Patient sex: M
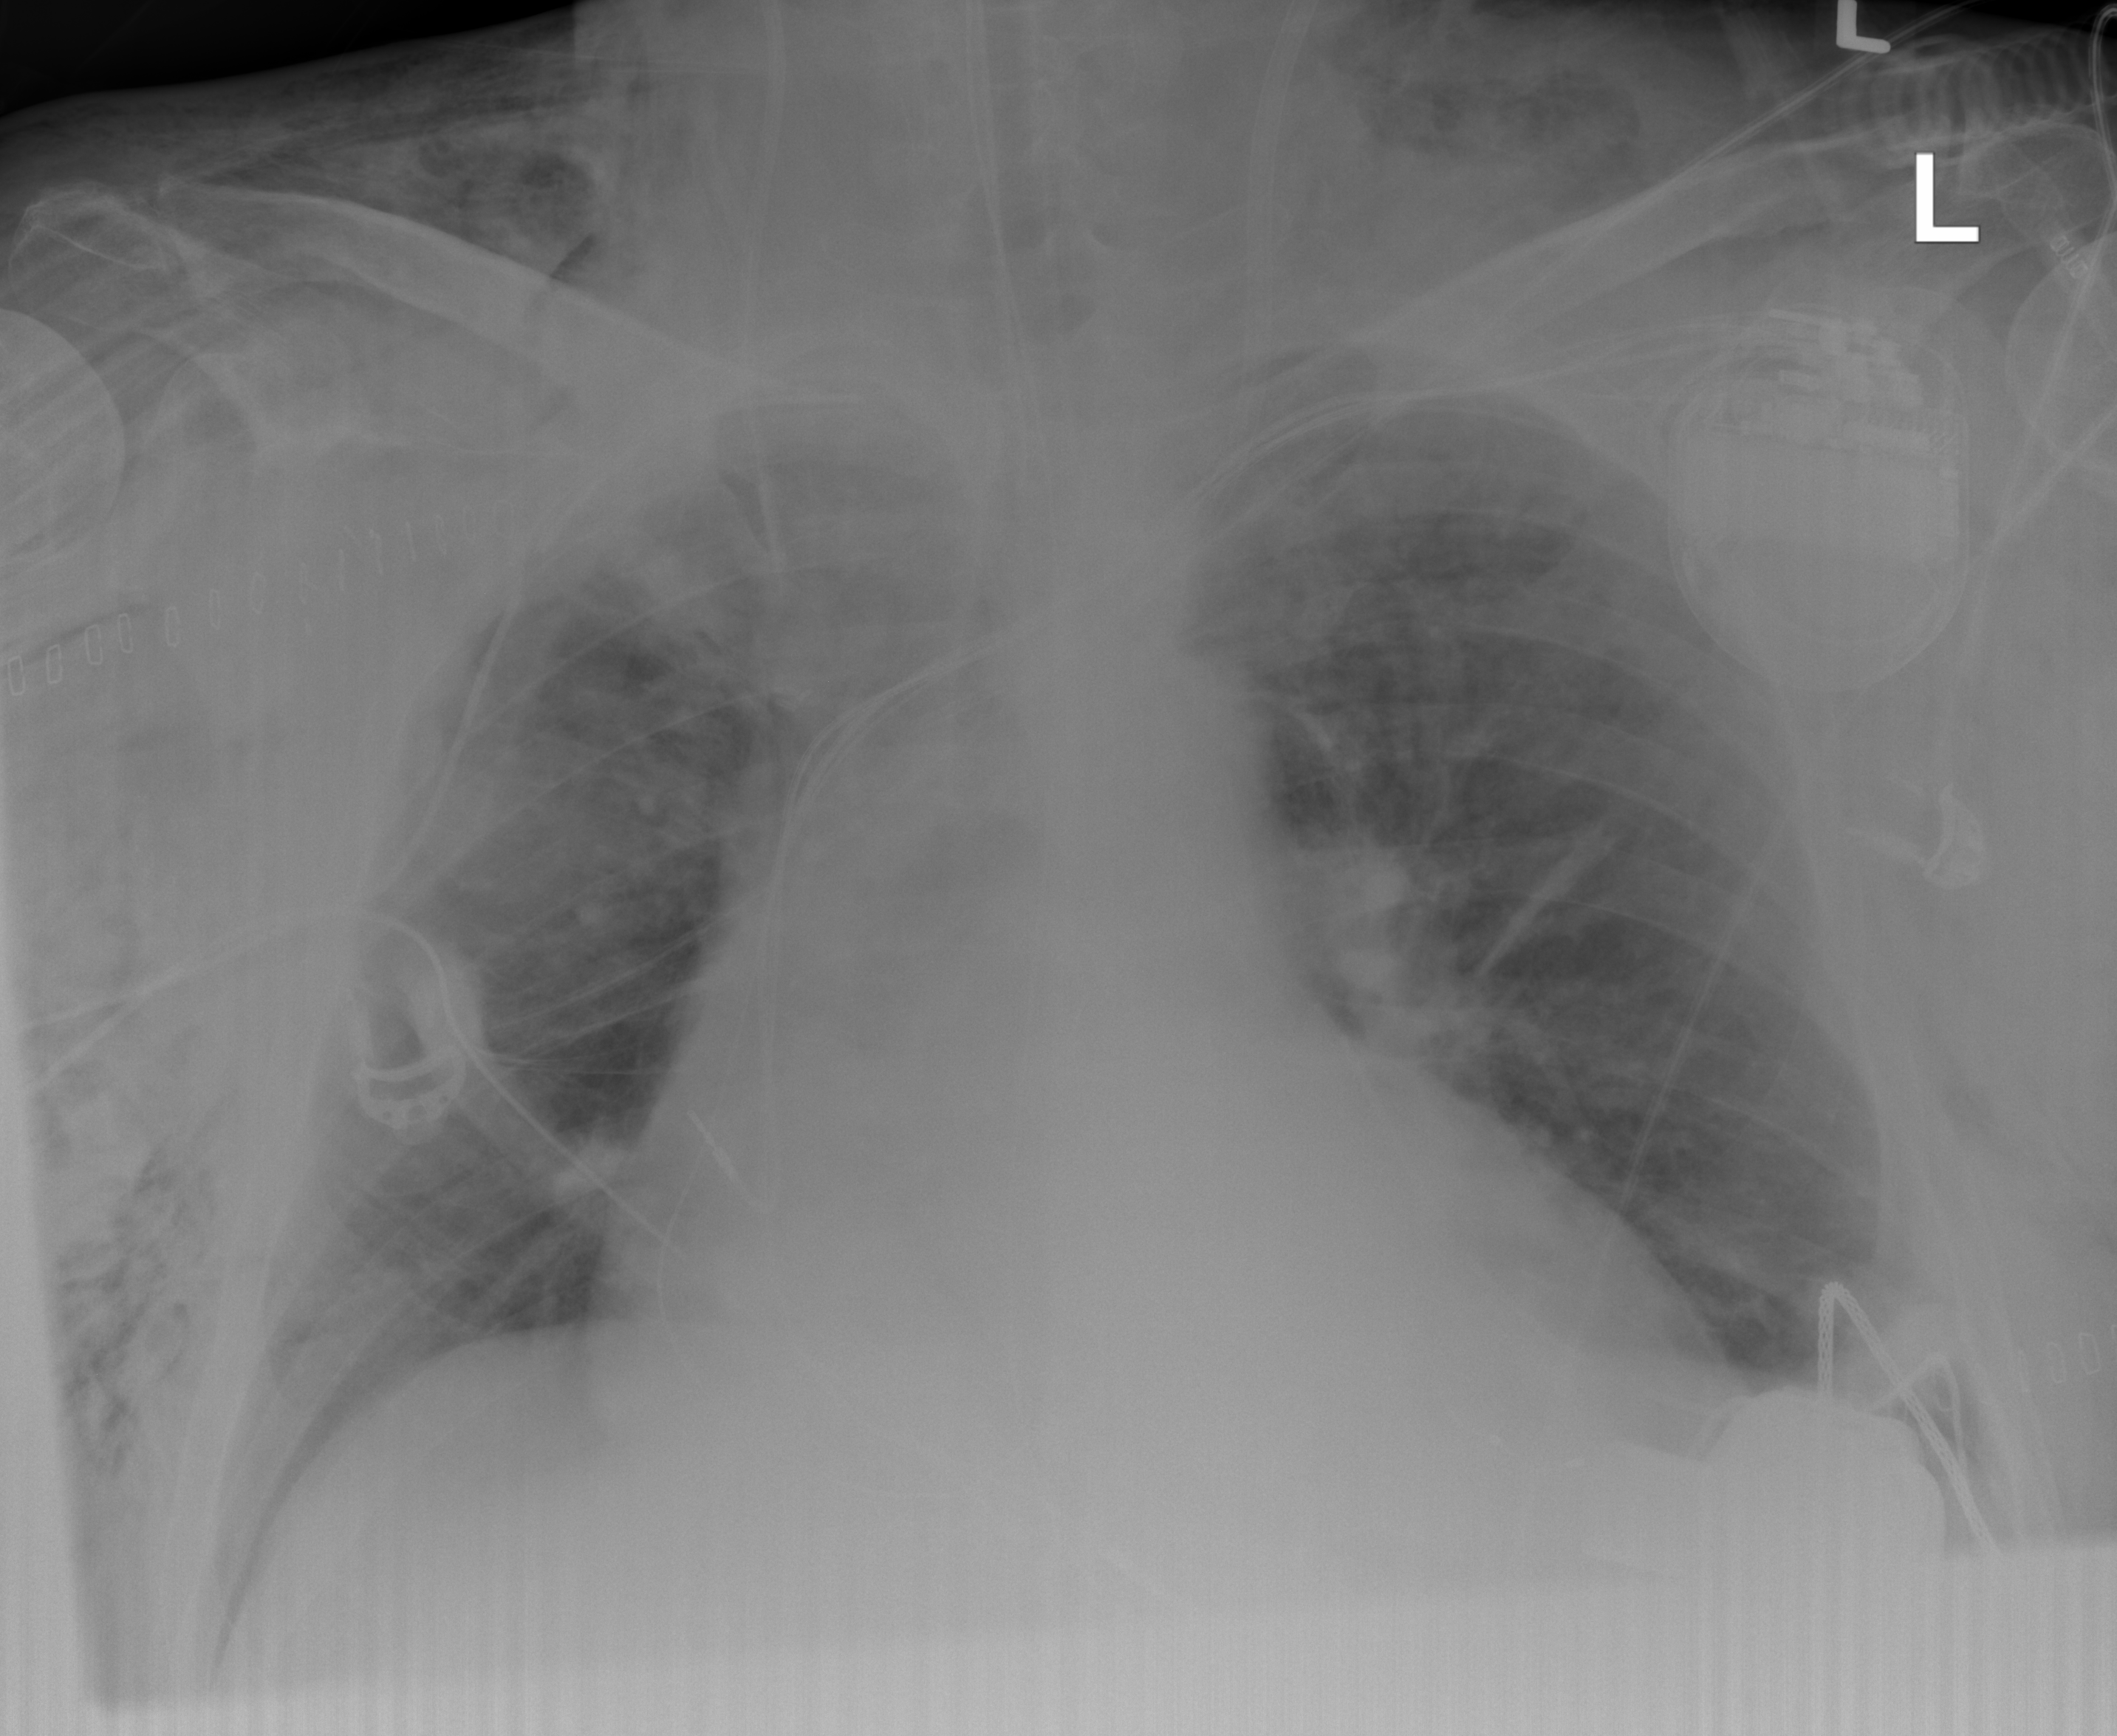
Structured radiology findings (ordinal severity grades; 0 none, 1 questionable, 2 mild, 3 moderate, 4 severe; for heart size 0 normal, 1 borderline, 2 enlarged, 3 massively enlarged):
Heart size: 2
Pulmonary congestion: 0
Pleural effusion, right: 0
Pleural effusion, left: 0
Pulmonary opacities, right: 1
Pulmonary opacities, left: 1
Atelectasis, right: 2
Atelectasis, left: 2